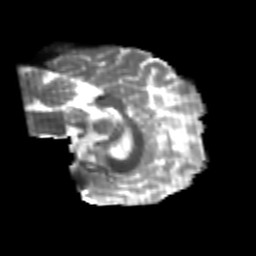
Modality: T2w
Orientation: sagittal
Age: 21
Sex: female
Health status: healthy
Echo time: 0.074 s